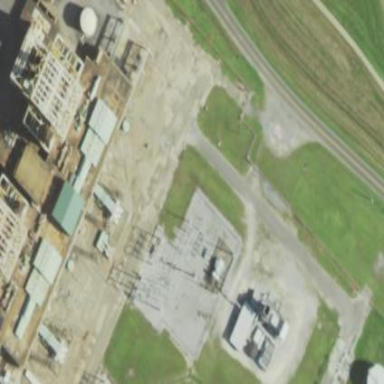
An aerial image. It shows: Outdoor power substation surrounded by fence. This substation operates at the transmission level.